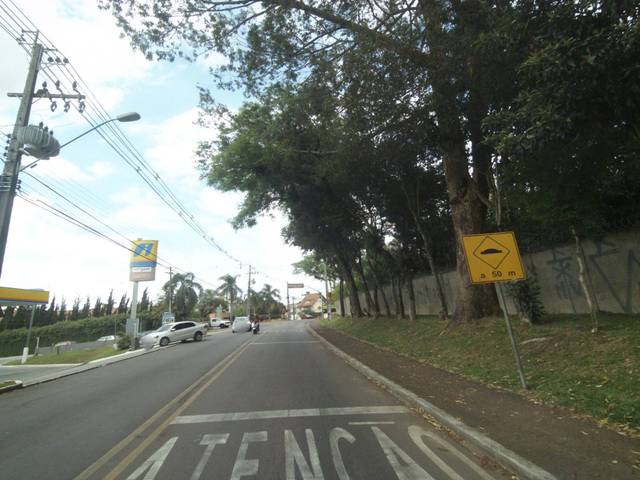
Region: Brazil
Coordinates: -25.381, -49.28